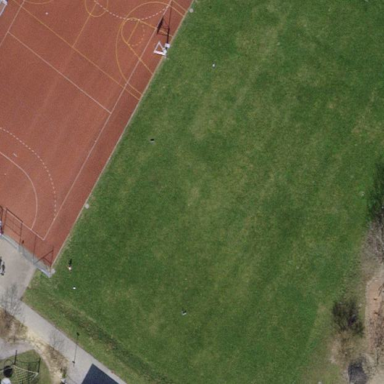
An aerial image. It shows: Soccer pitch with grass surface for leisure land.